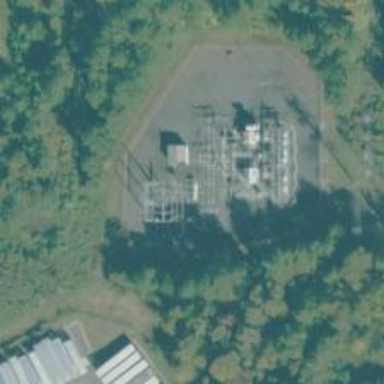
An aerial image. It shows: Switch used for power control.